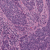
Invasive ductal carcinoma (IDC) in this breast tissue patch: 1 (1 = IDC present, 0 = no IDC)